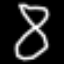
Label: hourglass